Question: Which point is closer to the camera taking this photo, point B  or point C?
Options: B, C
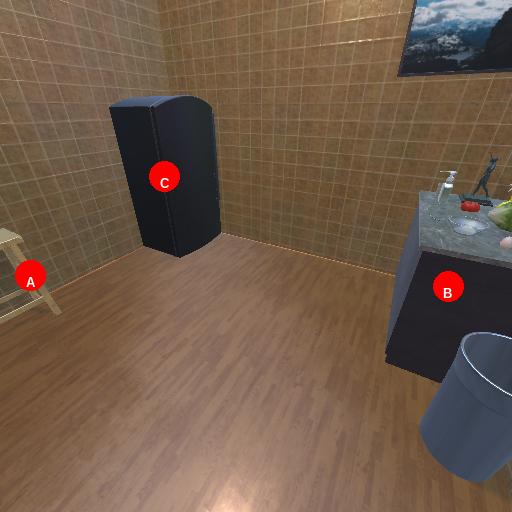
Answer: B